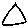
Label: triangle